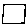
Label: square